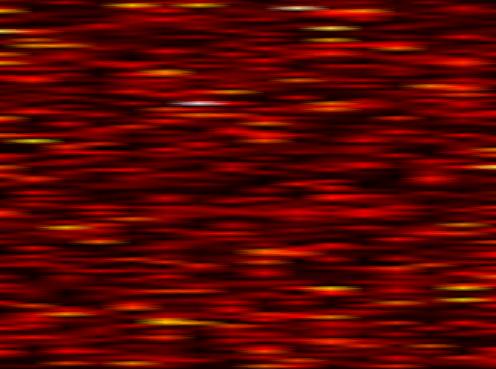
Label: WOLA